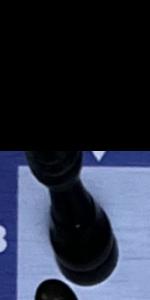
Label: Rook_Black